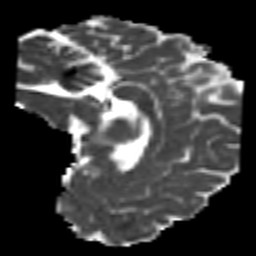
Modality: MD
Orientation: sagittal
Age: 25
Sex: male
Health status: healthy
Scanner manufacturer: ge
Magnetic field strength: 3 T
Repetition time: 11 s
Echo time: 0.072 s